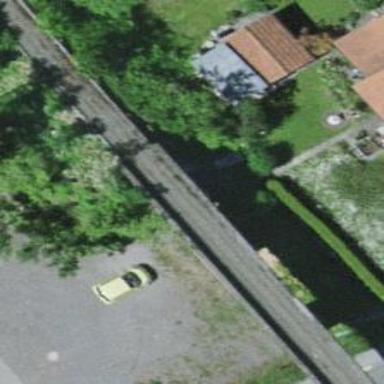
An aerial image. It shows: Preserved railway bridge with one track.